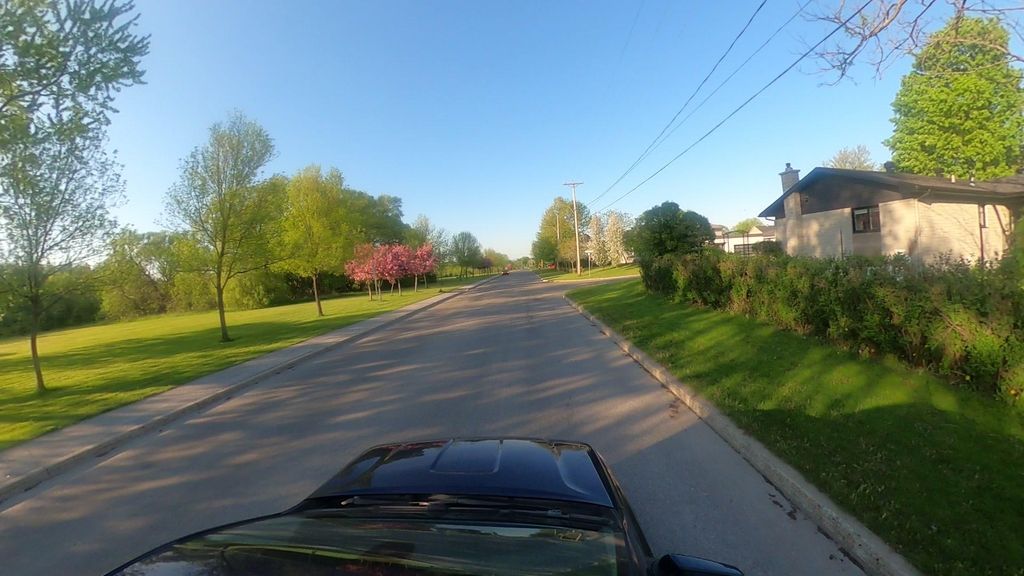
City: quebec_city